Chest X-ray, PA view. Patient: 36 years old, sex F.
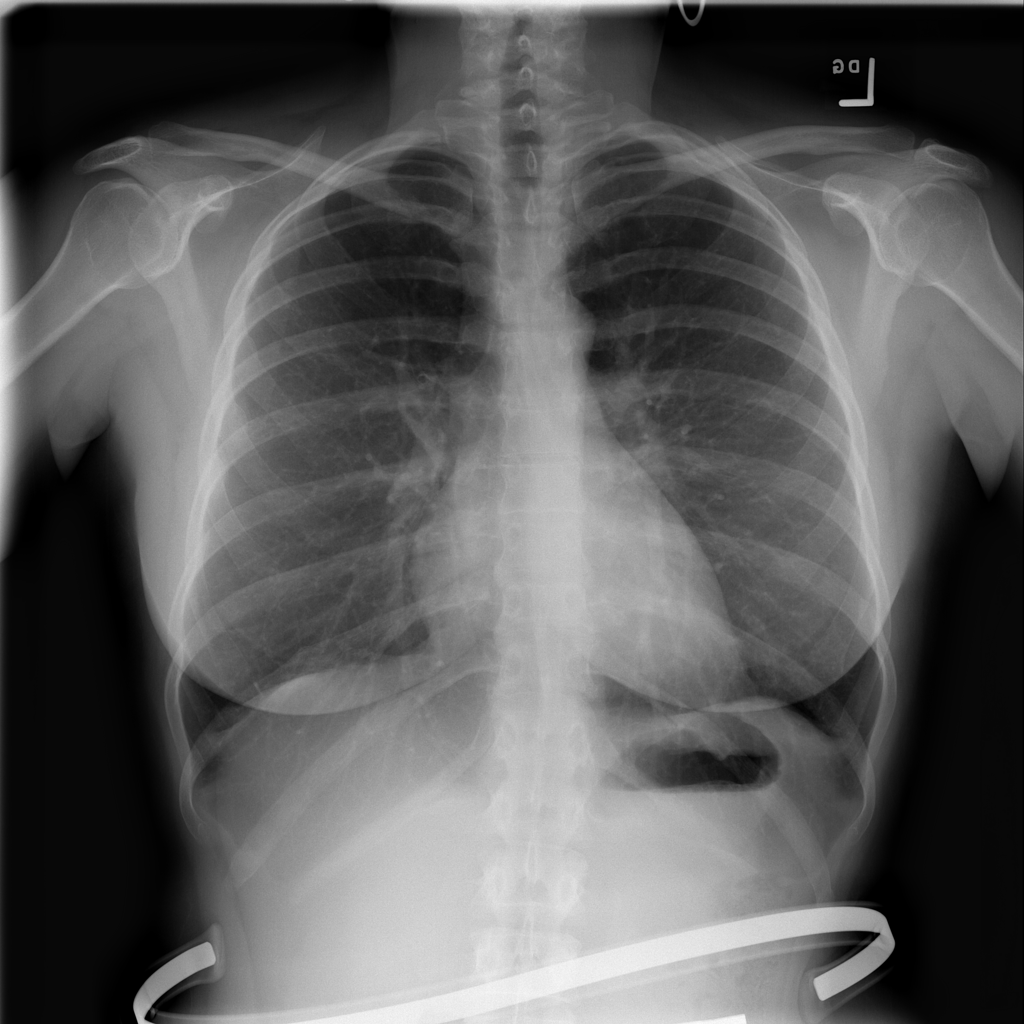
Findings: No Finding